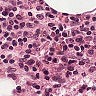
Metastatic tissue present: no